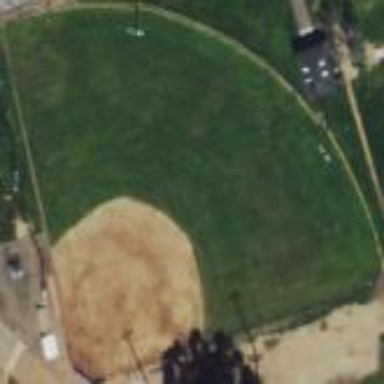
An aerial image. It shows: Baseball pitch for leisure and sports activities.